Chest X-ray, PA view. Patient: 52 years old, sex M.
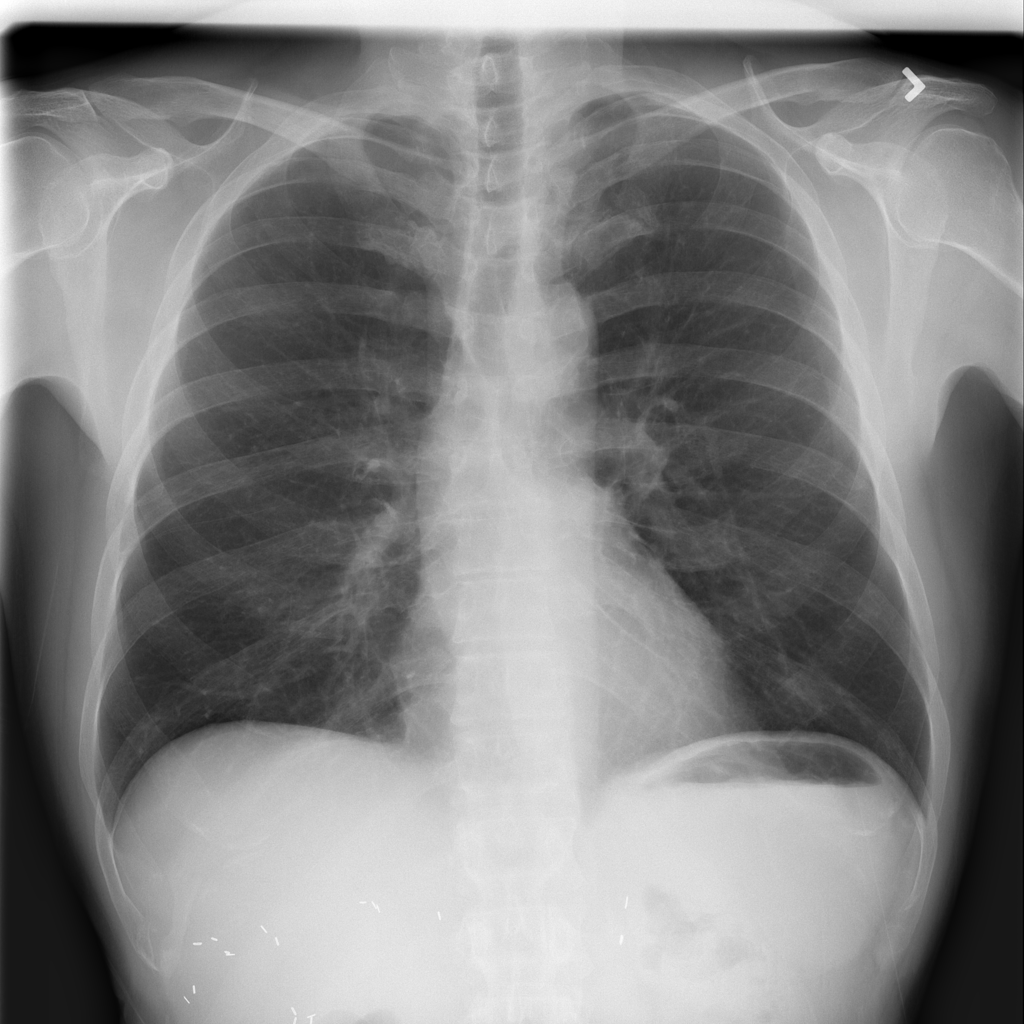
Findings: No Finding